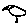
Label: bird